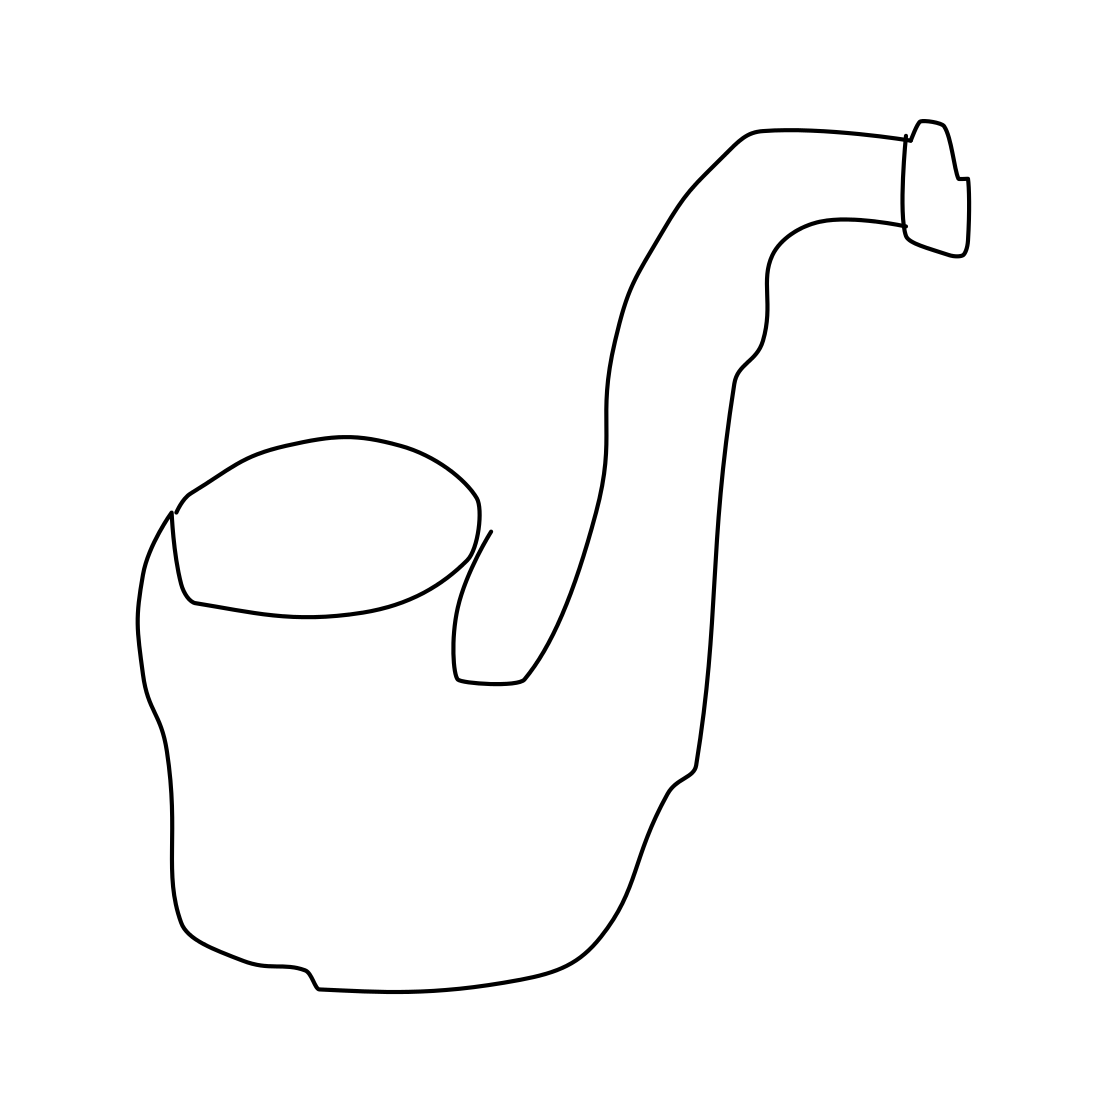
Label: pipe (for smoking)